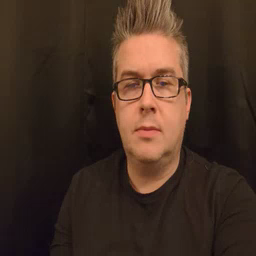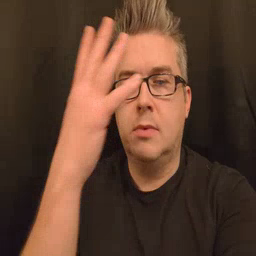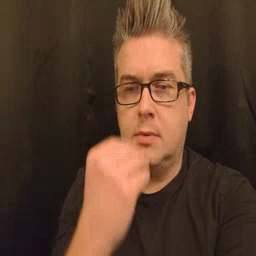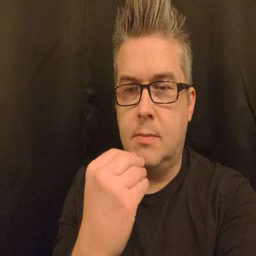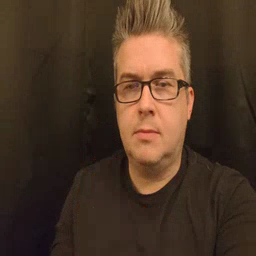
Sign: sleep